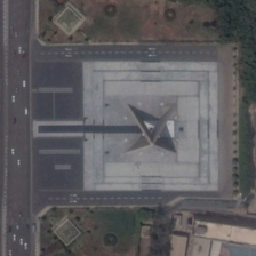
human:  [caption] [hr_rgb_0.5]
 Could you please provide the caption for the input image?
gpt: The square has directions.

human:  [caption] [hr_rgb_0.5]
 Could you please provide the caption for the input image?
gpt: The square has directions.

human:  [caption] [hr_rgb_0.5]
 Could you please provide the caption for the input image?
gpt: The square has directions.

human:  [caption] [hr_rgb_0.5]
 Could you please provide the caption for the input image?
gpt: The square is oriented.

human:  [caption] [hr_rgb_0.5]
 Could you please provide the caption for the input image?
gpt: The square has directions.